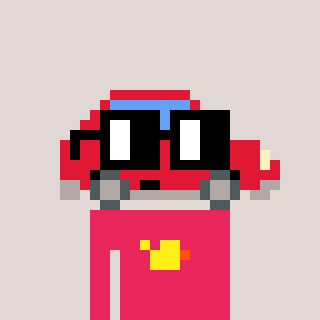
a pixel art character with square black glasses, a car-shaped head and a redpinkish-colored body on a warm background